Field crop: maize
Growth stage: 2
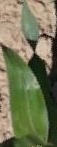
Species: maize